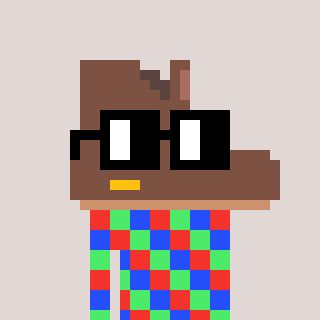
a pixel art character with square black glasses, a boot-shaped head and a gold-colored body on a warm background